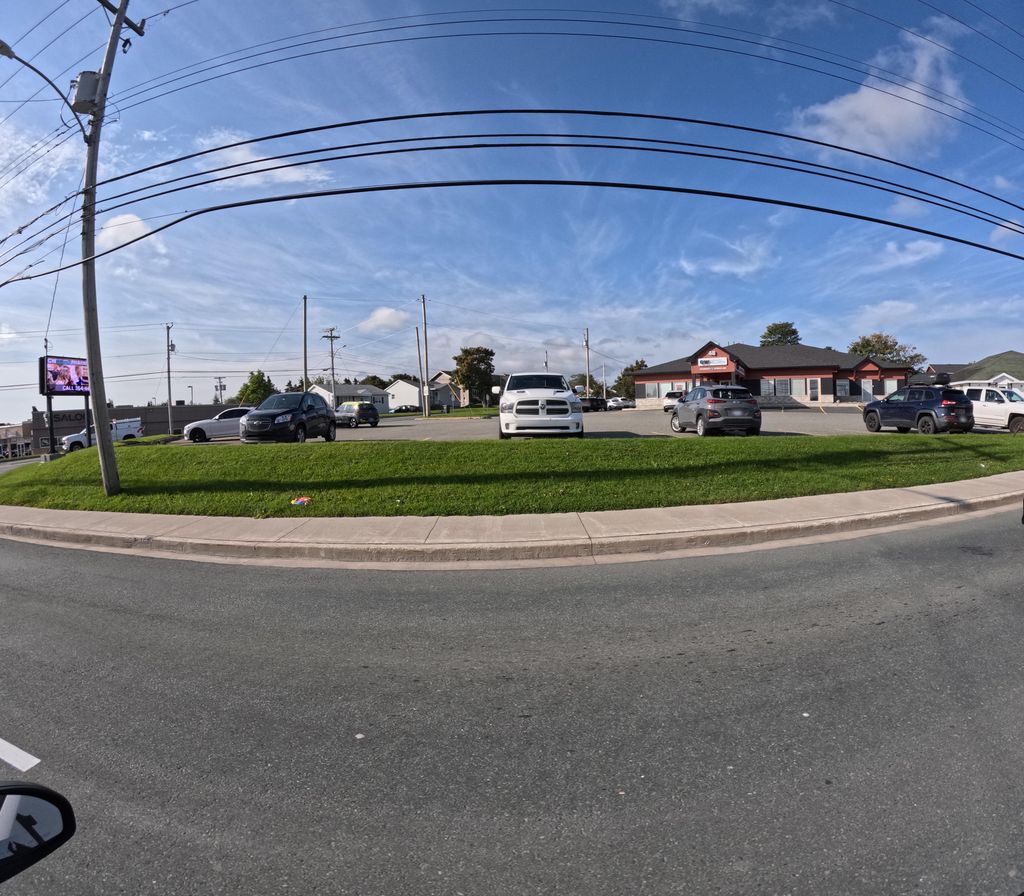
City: st_johns